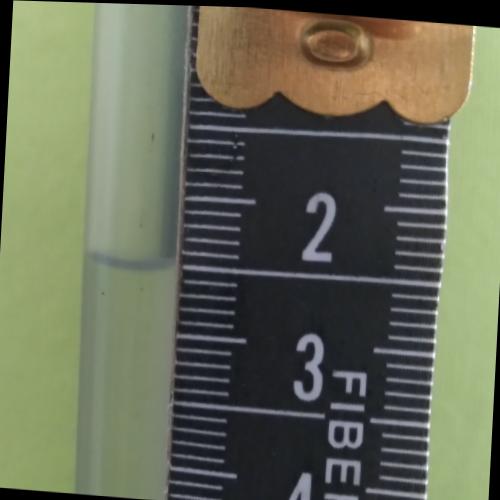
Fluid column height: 2.5 cm